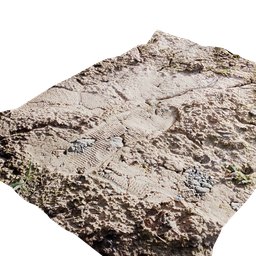
Label: nature